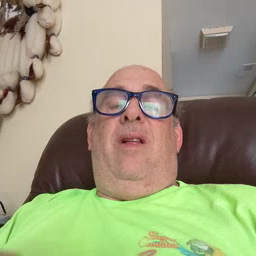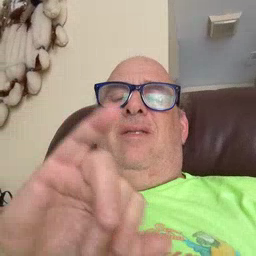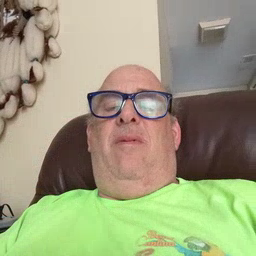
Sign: same